Question: I have a 'TPieSeries' which looks like this image when populated with data. Not very bright... Can I instruct the pie series to show the top N most significant records, and summarize the rest in another slice named "Others"? So far, the only thing I've come up with has been to set chart paging and order my data so that the top N records are shown on the first page. I'm using TeeChart Standard v2011.03.32815 VCL.

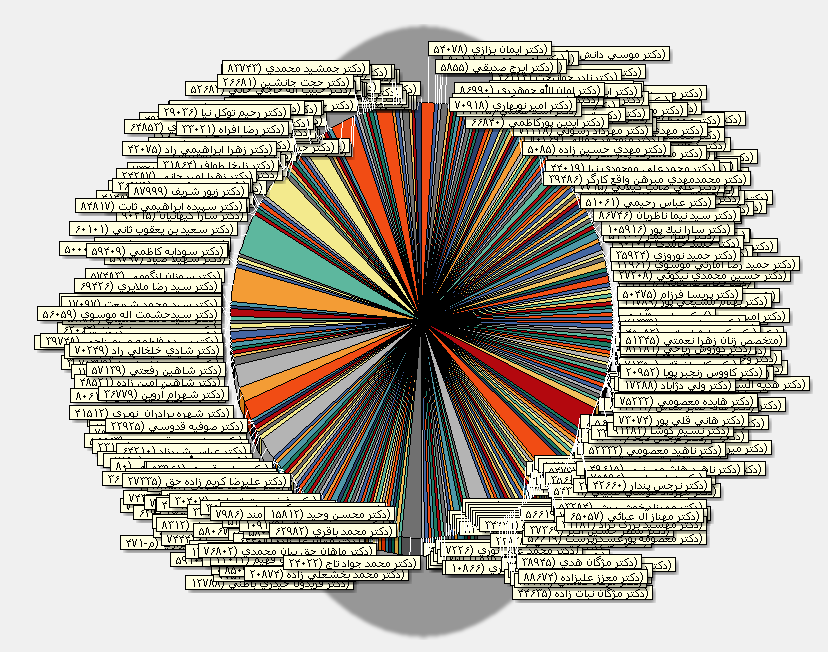
Answer: Yes, you can do it using the OtherSlice property as shown in <URL>.